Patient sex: M
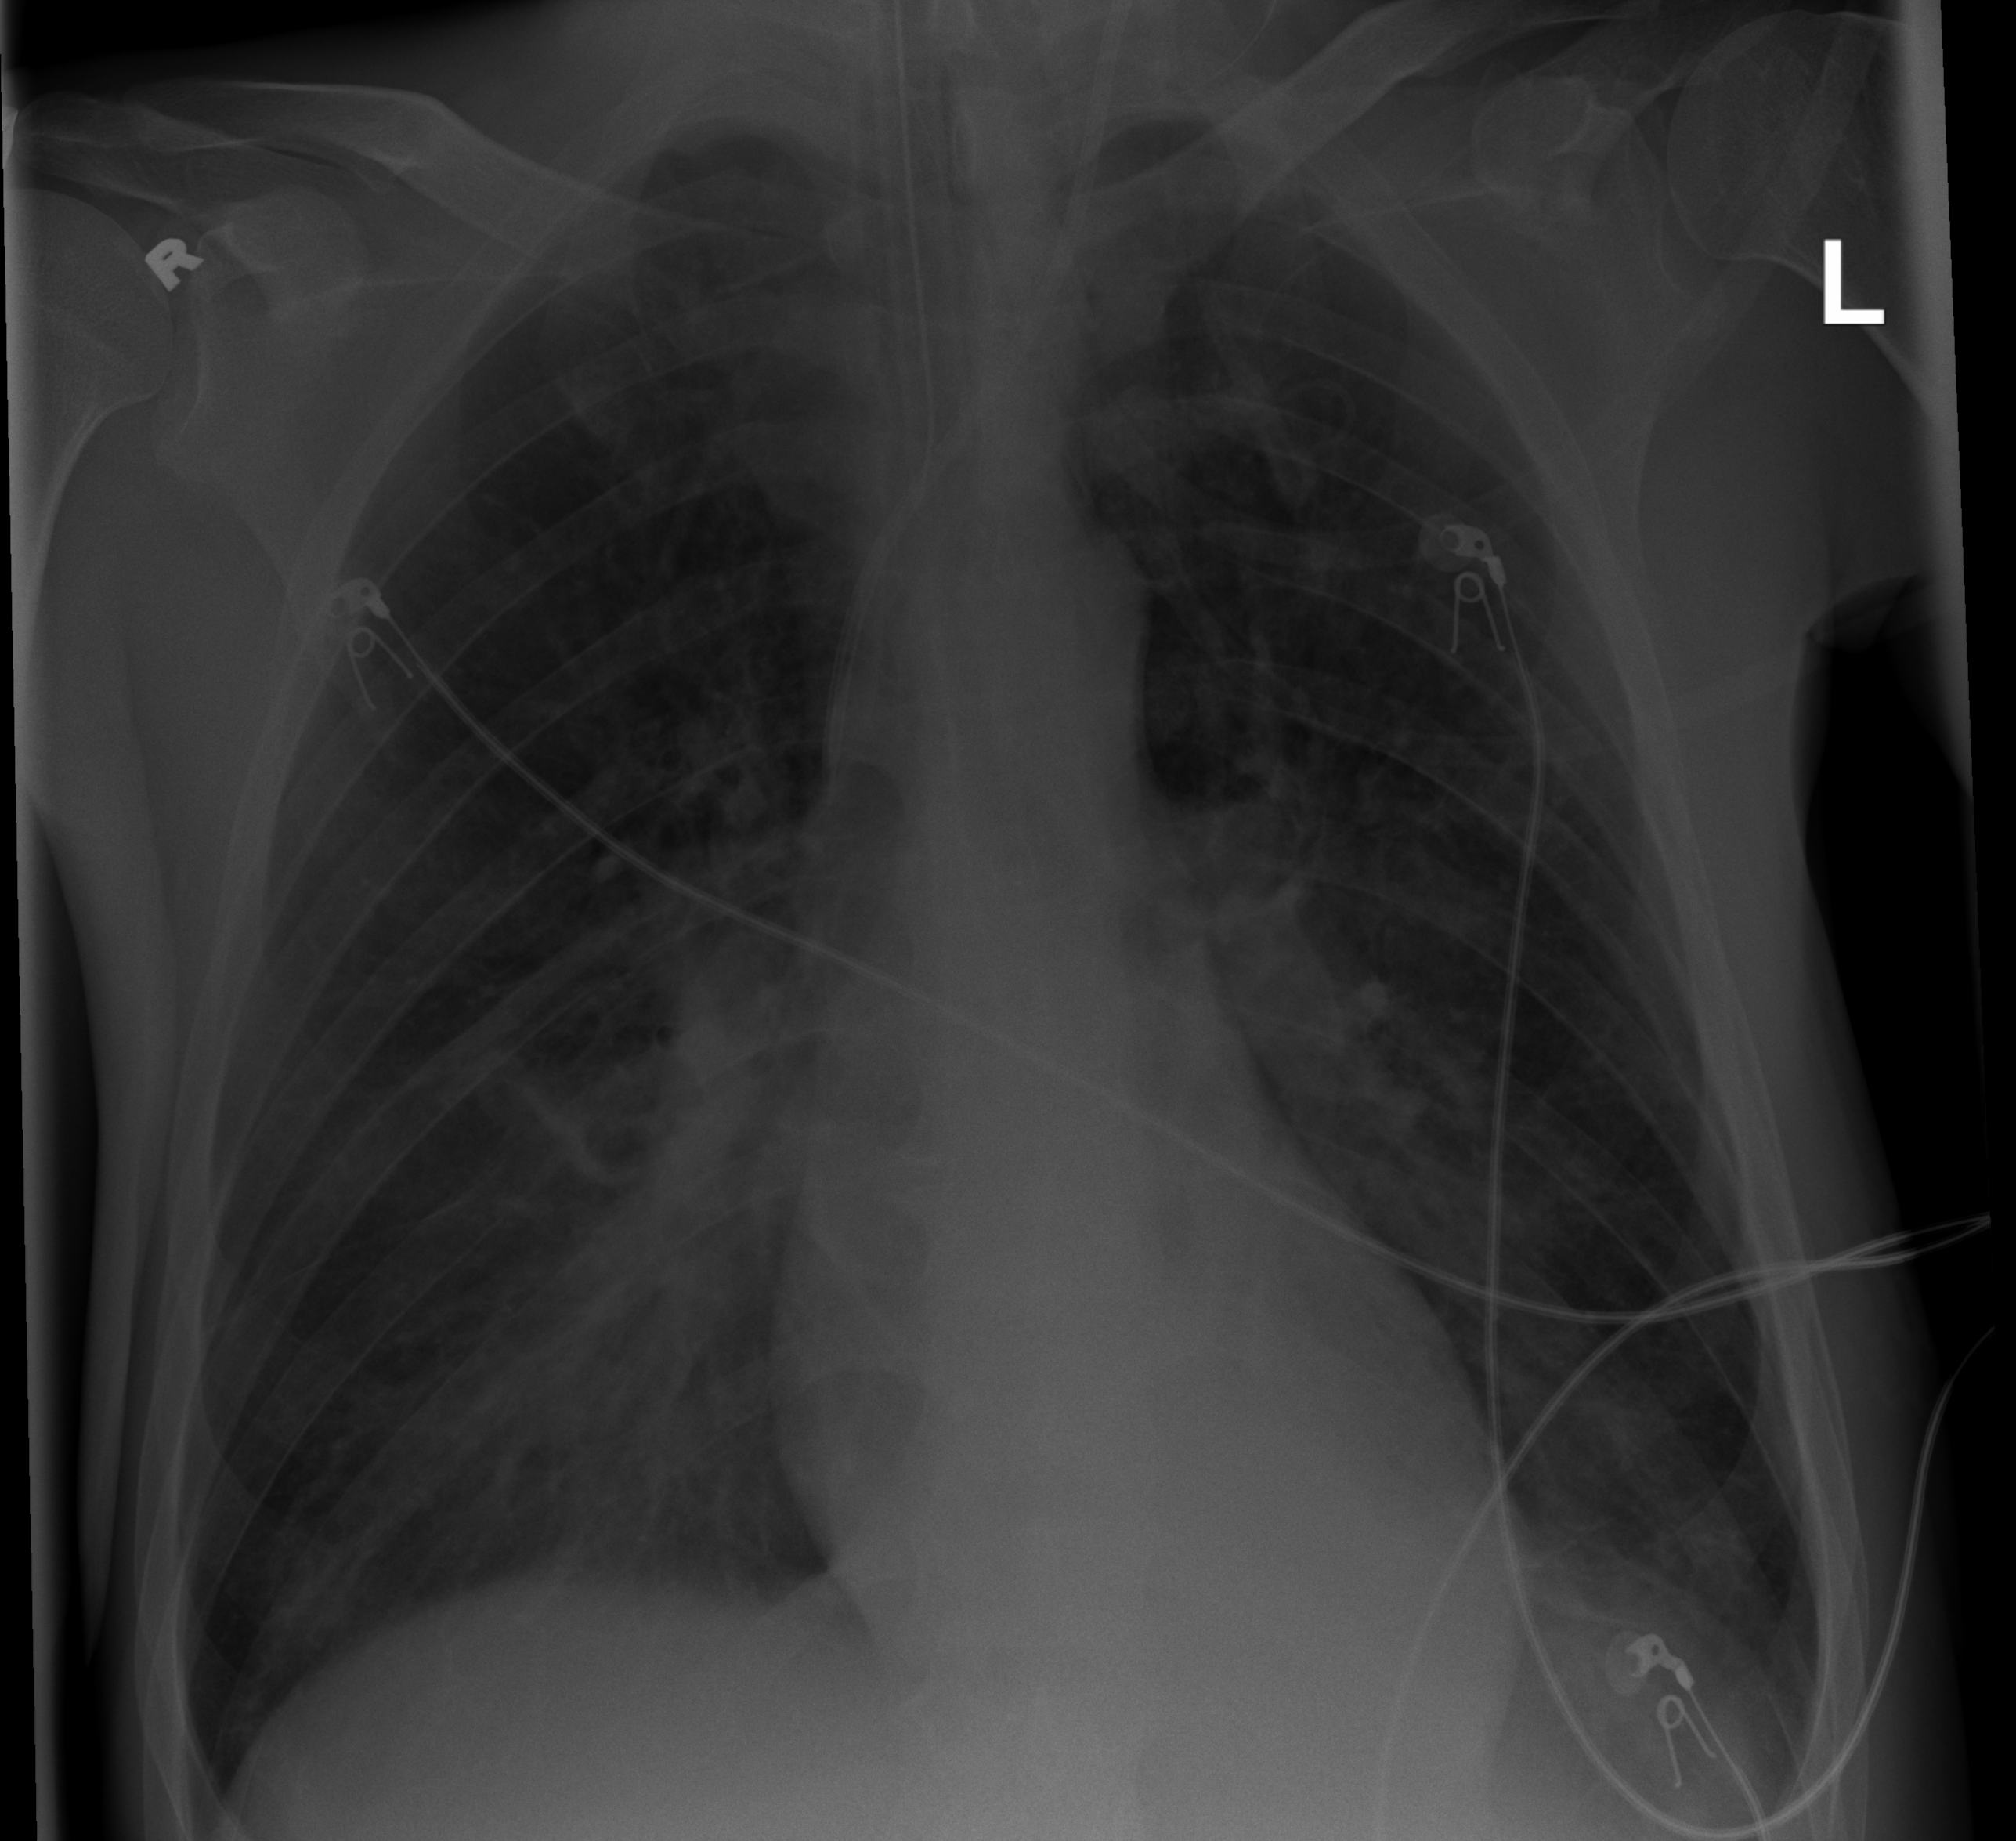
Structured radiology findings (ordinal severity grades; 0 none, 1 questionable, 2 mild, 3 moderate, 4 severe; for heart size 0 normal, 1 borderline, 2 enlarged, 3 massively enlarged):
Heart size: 0
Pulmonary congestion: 0
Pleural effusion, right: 0
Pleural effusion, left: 2
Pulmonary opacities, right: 2
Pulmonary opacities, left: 0
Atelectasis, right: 2
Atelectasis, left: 2